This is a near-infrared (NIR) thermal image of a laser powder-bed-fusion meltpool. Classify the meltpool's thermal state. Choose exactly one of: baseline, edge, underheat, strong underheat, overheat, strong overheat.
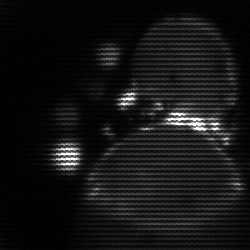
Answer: edge